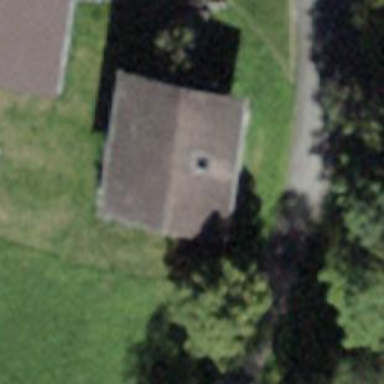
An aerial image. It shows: Barn.